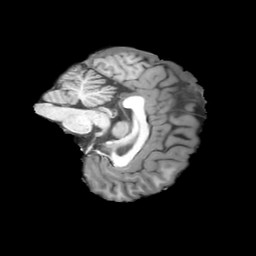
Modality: T1w
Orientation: sagittal